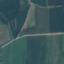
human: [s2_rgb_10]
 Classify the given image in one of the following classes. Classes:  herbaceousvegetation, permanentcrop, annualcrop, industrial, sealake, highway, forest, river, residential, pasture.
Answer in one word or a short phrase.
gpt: AnnualCrop